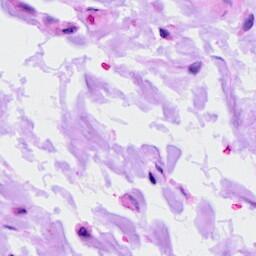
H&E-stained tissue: Ovarian